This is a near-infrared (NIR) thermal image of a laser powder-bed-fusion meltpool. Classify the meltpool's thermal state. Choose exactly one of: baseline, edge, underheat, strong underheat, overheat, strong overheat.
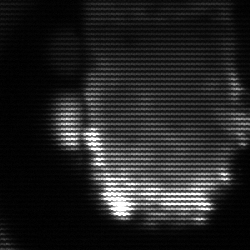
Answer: baseline